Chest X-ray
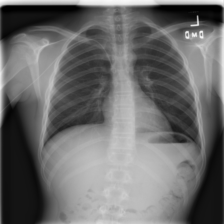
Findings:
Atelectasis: negative
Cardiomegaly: negative
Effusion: negative
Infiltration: negative
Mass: negative
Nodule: negative
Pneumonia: negative
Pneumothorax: negative
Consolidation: negative
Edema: negative
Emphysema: negative
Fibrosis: negative
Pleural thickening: negative
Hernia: negative